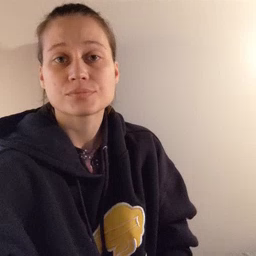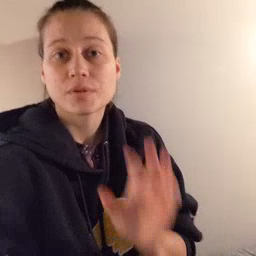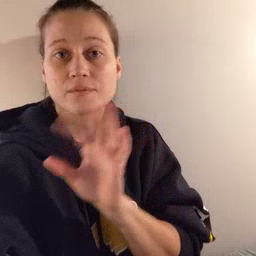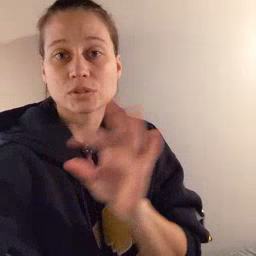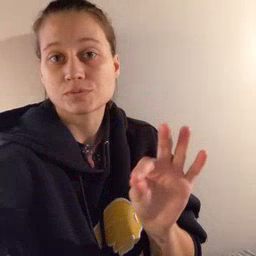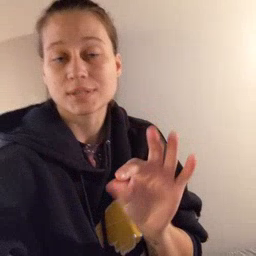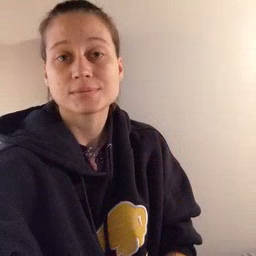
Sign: frenchfries